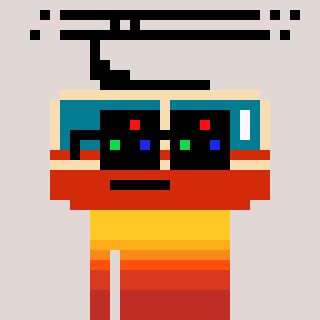
a pixel art character with square black sunglasses, a tram wagon-shaped head and a peachy-colored body on a warm background